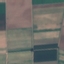
Land use / land cover class: PermanentCrop